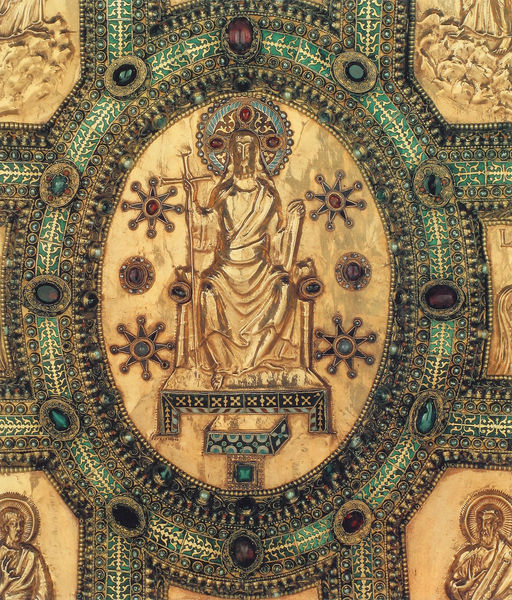
Titel: Goldaltar von Mailand, sog. Pala d’oro
Künstler: Volvinus
Standort: Mailand, S. Ambrogio (EU - I)
Schlagwörter: mitte, richter, feld, gold, edelsteine, rund, relief, thron, buch, medaillon, kreuz, sterne, heiligenschein, nimbus, christus, jesus, jesus christus, jesu, fassung, zwölf, christi, christ, pantokrator, goldschmiede, 12